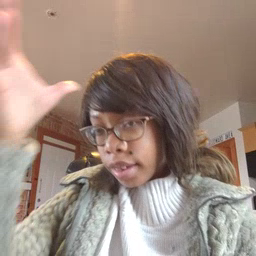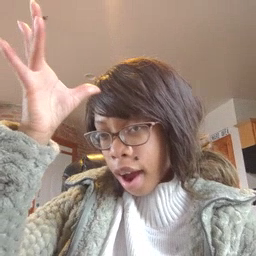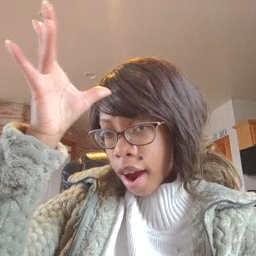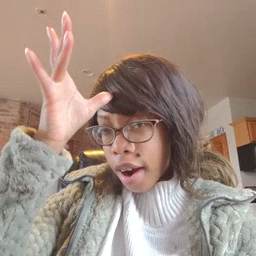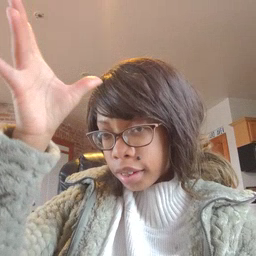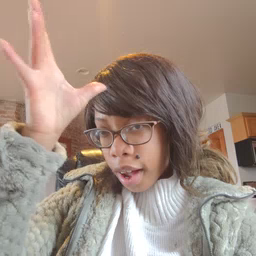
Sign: dad